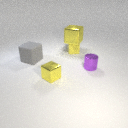
large gray rubber cube to the left of small yellow metal cube